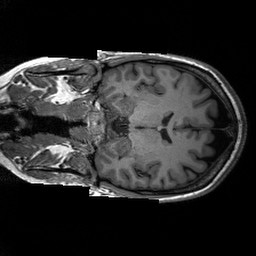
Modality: T1w
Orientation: coronal
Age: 39
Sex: female
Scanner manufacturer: siemens
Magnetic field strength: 3 T
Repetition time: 2.3 s
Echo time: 0.00233 s